Question: How can i remove the tooltip from a Slider control (input[range]) in WinJS?

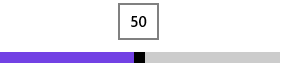
Answer: Add the '::-ms-tooltip' pseudo element and set 'display:' to 'none;'
<URL>
'''
input[type=range]::-ms-tooltip {
display: none;
}
'''